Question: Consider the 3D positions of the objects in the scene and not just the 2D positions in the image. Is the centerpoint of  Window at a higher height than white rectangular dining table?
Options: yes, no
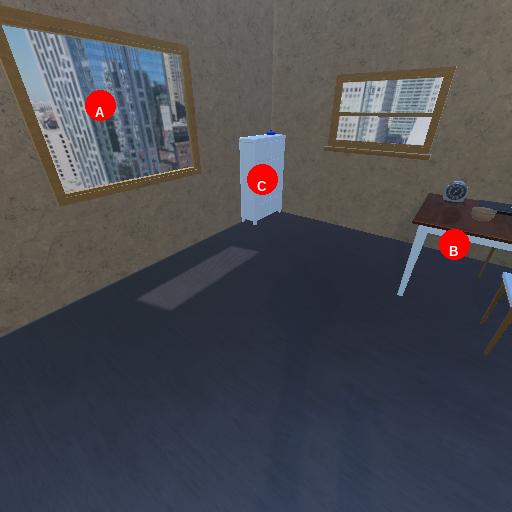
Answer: yes